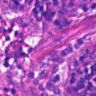
Metastatic tissue present: no